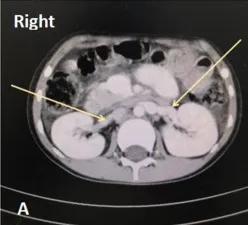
Abdominal enhanced computed tomography angiography (CTA). A. Bilateral renal veins are enlarged and thickened.
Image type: radiology (ct)